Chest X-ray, AP view. Patient: 53 years old, sex M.
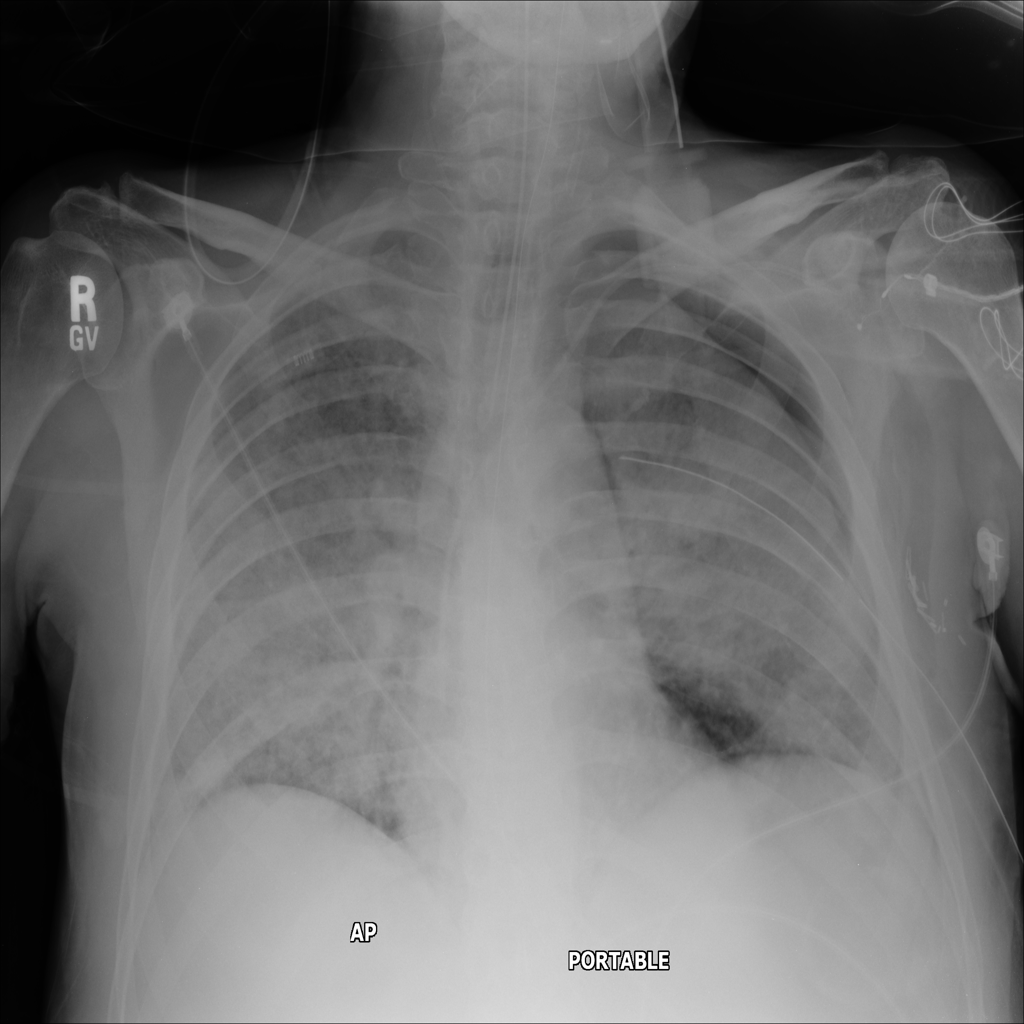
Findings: Pneumothorax